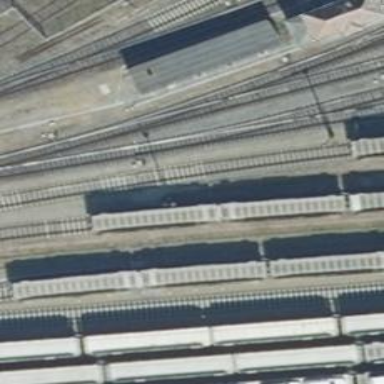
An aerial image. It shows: Railway switch.